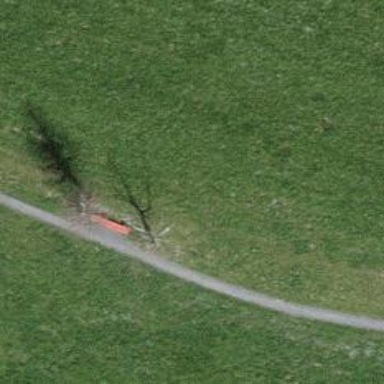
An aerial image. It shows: Bench.